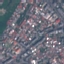
Label: Residential